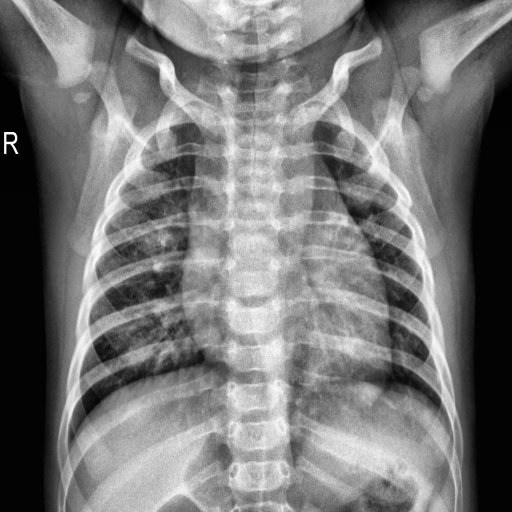
Finding: NORMAL